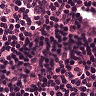
Metastatic tissue present: no